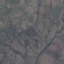
Land use / land cover: HerbaceousVegetation